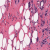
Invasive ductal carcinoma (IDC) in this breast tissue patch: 0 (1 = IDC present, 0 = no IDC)